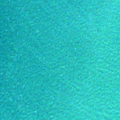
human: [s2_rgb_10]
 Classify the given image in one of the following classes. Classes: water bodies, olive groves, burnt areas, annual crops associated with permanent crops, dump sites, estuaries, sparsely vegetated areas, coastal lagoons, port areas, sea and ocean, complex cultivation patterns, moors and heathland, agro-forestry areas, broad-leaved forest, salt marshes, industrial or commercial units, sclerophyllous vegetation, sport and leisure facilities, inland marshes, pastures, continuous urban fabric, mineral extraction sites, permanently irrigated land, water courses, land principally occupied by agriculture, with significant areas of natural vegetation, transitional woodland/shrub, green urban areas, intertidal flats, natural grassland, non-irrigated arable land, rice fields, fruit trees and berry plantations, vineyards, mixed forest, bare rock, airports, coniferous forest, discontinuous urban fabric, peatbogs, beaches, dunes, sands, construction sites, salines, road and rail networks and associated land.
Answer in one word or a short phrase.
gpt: sea and ocean